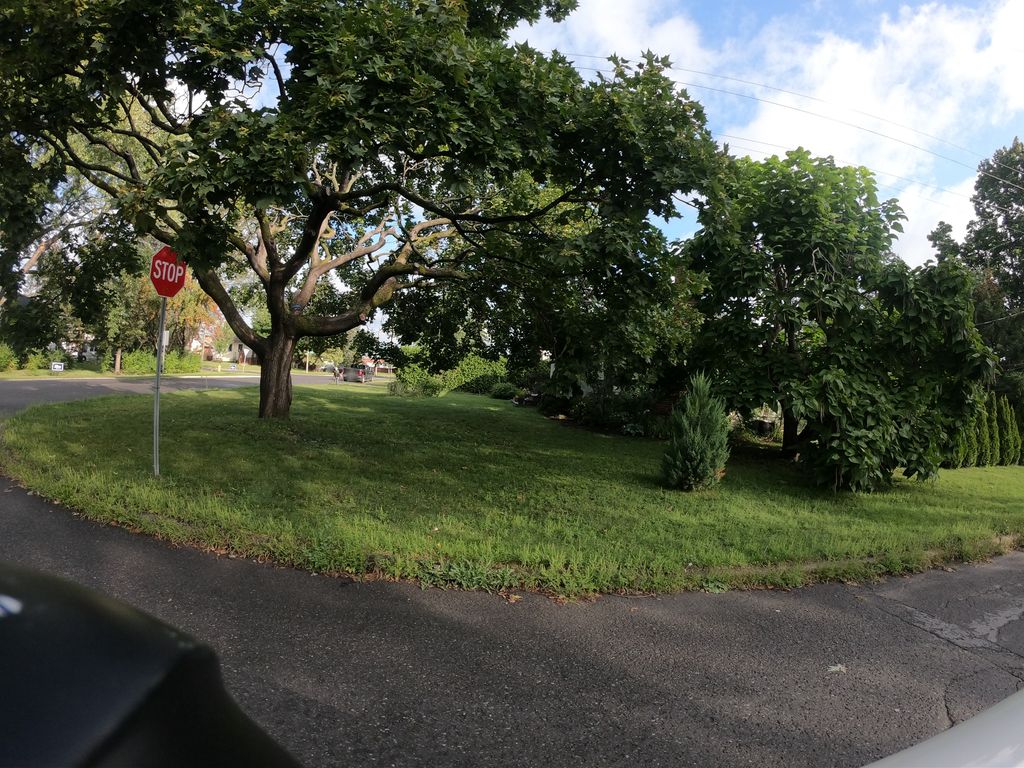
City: ottawa-gatineau